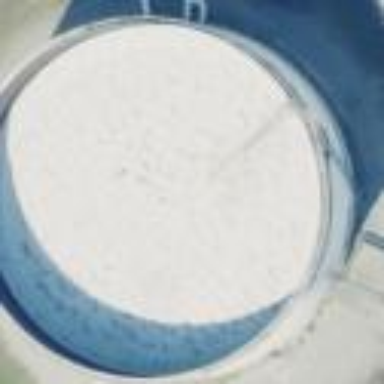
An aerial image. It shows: Storage tank that is man-made.